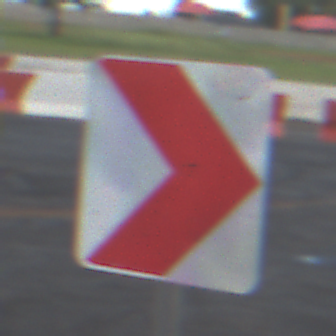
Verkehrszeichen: RichtungstafelnInKurvenKleinLinks
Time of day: MorningAfternoon
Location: Outdoor (RoadRail)
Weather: PartlyCloudy
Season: NotSpecified
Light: Natural